Question: I am currently working on a Python Spotify Managing Application.
I am using PySide2 (Qt) to create the GUI. Qt has a Browser feature to visit websites. I am using this code to authenticate:
'''
import spotipy
from spotipy.oauth2 import SpotifyOAuth
auth = SpotifyOAuth(scope=scope, cache_path='user_cache',
client_id=client_id, client_secret=client_secret,
redirect_uri=redirect_uri)
sp = spotipy.Spotify(auth_manager=auth)
print(auth.get_auth_response())
'''
When I run this code it opens a browser window in Chrome and asks me to login to my Spotify account. Then it redirects me to my redirect_uri. I have to paste this link into the console.

My problem is that I don't want to paste the URI into the console. I want the App to get the url from inside the PySide2 (Qt) browser (I know how to get the current link and so on) and paste it to the console automatically.
My questions are:
1. Does Spotipy have a feature to make an OAuth2 without pasting the link to the console? I want to bypass the input and pass the redirect link directly to spotipy.
2. Is it possible to select the browser it opens manually?
I'd like to do it without Flask, just PySide2 (PyQt, Qt, etc.) Best case: Just get the token from the query and use it for api requests
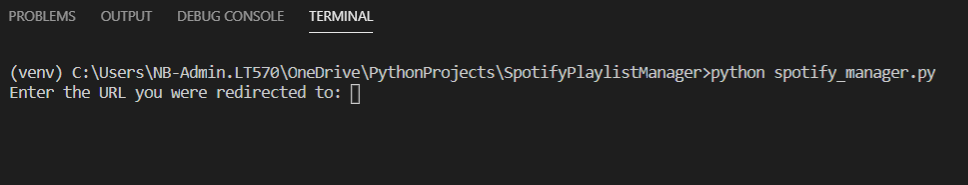
Answer: A possible solution is to implement a new scheme in Qt WebEngine where the request is redirected.
On the other hand Spotipy uses Requests making the requests block the eventloop causing the GUI to freeze so I have modified the requests making them asynchronous.
'''
from functools import cached_property, partial
import threading
import types
import spotipy
from spotipy.oauth2 import SpotifyOAuth, SpotifyClientCredentials
from PySide2 import QtCore, QtWidgets, QtWebEngineCore, QtWebEngineWidgets
class ReplySpotify(QtCore.QObject):
finished = QtCore.Signal()
def __init__(self, func, args=(), kwargs=None, parent=None):
super().__init__(parent)
self._results = None
self._is_finished = False
self._error_str = ""
threading.Thread(
target=self._execute, args=(func, args, kwargs), daemon=True
).start()
@property
def results(self):
return self._results
@property
def error_str(self):
return self._error_str
def is_finished(self):
return self._is_finished
def has_error(self):
return bool(self._error_str)
def _execute(self, func, args, kwargs):
if kwargs is None:
kwargs = {}
try:
self._results = func(*args, **kwargs)
except Exception as e:
self._error_str = str(e)
self._is_finished = True
self.finished.emit()
def convert_to_reply(func, *args, **kwargs):
reply = ReplySpotify(func, args, kwargs)
return reply
class ConvertToReply(type):
def __call__(cls, *args, **kw):
klass = super().__call__(*args, **kw)
for key in dir(klass):
value = getattr(klass, key)
if isinstance(value, types.MethodType) and not key.startswith("_"):
wrapped = partial(convert_to_reply, value)
setattr(klass, key, wrapped)
return klass
class QSpotify(spotipy.Spotify, metaclass=ConvertToReply):
pass
class QOauthHandler(QtWebEngineCore.QWebEngineUrlSchemeHandler):
authenticated = QtCore.Signal(str, dict)
def __init__(self, parent=None):
super().__init__(parent)
self._html = ""
@property
def html(self):
return self._html
@html.setter
def html(self, html):
self._html = html
def requestStarted(self, request):
request_url = request.requestUrl()
if request_url.host() == "oauth":
query = QtCore.QUrlQuery(request_url.query())
d = dict()
for k, v in query.queryItems():
d[k] = v
self.authenticated.emit(request_url.path(), d)
buf = QtCore.QBuffer(parent=self)
request.destroyed.connect(buf.deleteLater)
buf.open(QtCore.QIODevice.WriteOnly)
buf.write(self.html.encode())
buf.seek(0)
buf.close()
request.reply(b"text/html", buf)
class QSpotifyOAuth(QtCore.QObject, SpotifyOAuth):
authenticationRequired = QtCore.Signal(QtCore.QUrl)
codeChanged = QtCore.Signal()
def __init__(
self,
client_id=None,
client_secret=None,
redirect_uri=None,
state=None,
scope=None,
cache_path=None,
username=None,
proxies=None,
show_dialog=False,
requests_session=True,
requests_timeout=None,
parent=None,
):
QtCore.QObject.__init__(self, parent=None)
SpotifyOAuth.__init__(
self,
client_id,
client_secret,
redirect_uri,
state,
scope,
cache_path,
username,
proxies,
show_dialog,
requests_session,
requests_timeout,
)
self._code = ""
def get_auth_response(self, state=None):
url = QtCore.QUrl.fromUserInput(self.get_authorize_url())
self.authenticationRequired.emit(url)
loop = QtCore.QEventLoop()
self.codeChanged.connect(loop.quit)
loop.exec_()
if state is None:
state = self.state
return state, self.code
@property
def code(self):
return self._code
def autenticate(self, values):
self._code = values.get("code", "")
self.codeChanged.emit()
class Widget(QtWidgets.QWidget):
def __init__(self, parent=None):
super().__init__(parent)
lay = QtWidgets.QHBoxLayout(self)
lay.addWidget(self.view, stretch=1)
lay.addWidget(self.log, stretch=1)
self.view.hide()
client_id = ""
client_secret = ""
self.qauth = QSpotifyOAuth(
cache_path="user_cache",
client_id=client_id,
client_secret=client_secret,
redirect_uri="qt://oauth/spotify",
scope="user-library-read",
)
self.qclient = QSpotify(auth_manager=self.qauth)
self.qauth.authenticationRequired.connect(self.view.load)
self.qauth.authenticationRequired.connect(self.view.show)
reply = self.qclient.current_user_saved_tracks()
reply.setParent(self)
reply.finished.connect(partial(self.on_finished, reply))
@cached_property
def view(self):
return QtWebEngineWidgets.QWebEngineView()
@cached_property
def log(self):
return QtWidgets.QTextEdit(readOnly=True)
def handle(self, path, values):
self.qauth.autenticate(values)
self.view.hide()
def on_finished(self, reply):
reply.deleteLater()
for item in reply.results["items"]:
track = item["track"]
text = "<b>%s</b> %s" % (track["artists"][0]["name"], track["name"])
self.log.append(text)
if reply.results["items"]:
new_reply = self.qclient.next(reply.results)
new_reply.setParent(self)
new_reply.finished.connect(partial(self.on_finished, new_reply))
def main():
import sys
scheme = QtWebEngineCore.QWebEngineUrlScheme(b"qt")
QtWebEngineCore.QWebEngineUrlScheme.registerScheme(scheme)
app = QtWidgets.QApplication(sys.argv)
QtCore.QCoreApplication.setOrganizationName("qtspotify")
QtCore.QCoreApplication.setApplicationName("Qt Spotify")
handler = QOauthHandler()
profile = QtWebEngineWidgets.QWebEngineProfile.defaultProfile()
"""profile.setPersistentCookiesPolicy(
QtWebEngineWidgets.QWebEngineProfile.NoPersistentCookies
)"""
profile.installUrlSchemeHandler(b"qt", handler)
w = Widget()
w.resize(640, 480)
w.show()
handler.authenticated.connect(w.handle)
sys.exit(app.exec_())
if __name__ == "__main__":
main()
'''
You must add the url "qt://oauth/spotify" to the project settings in the dashboard:
<URL>